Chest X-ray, PA view. Patient: 42 years old, sex M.
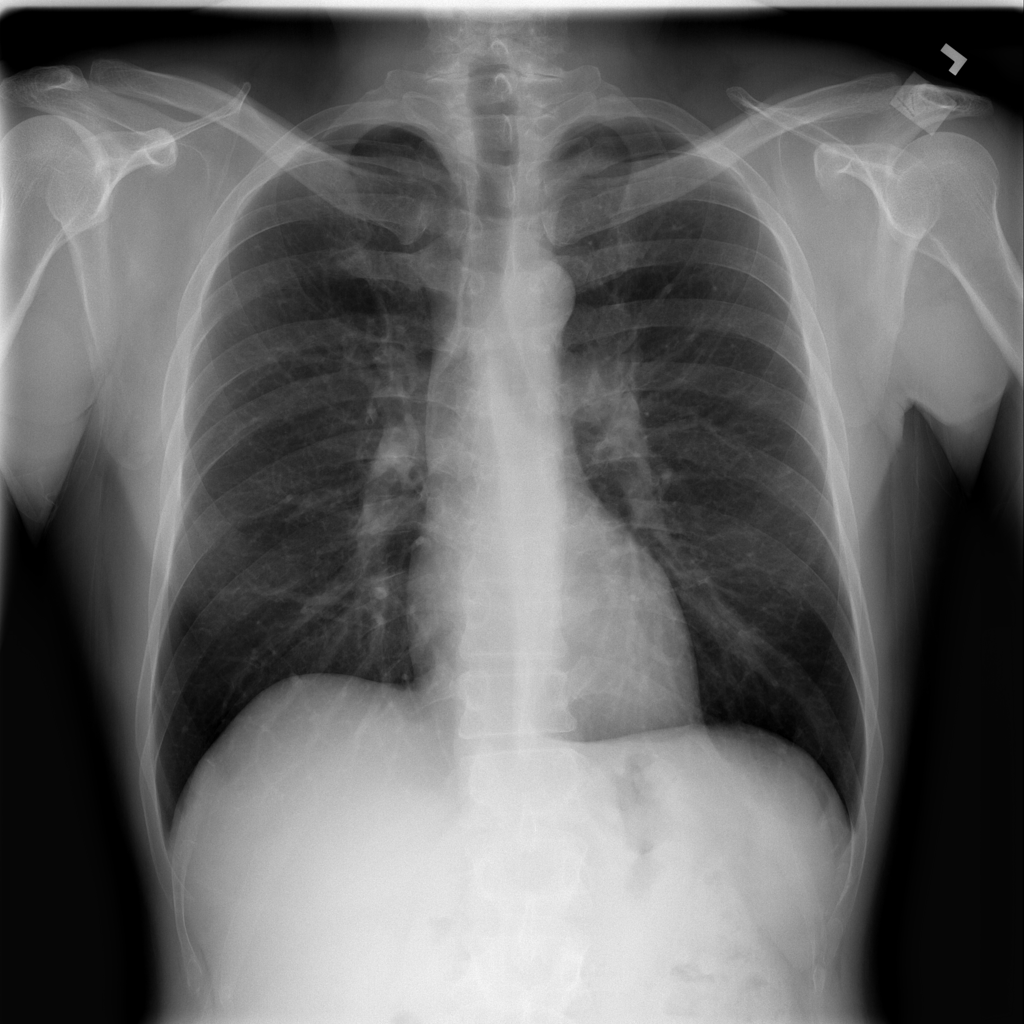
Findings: No Finding